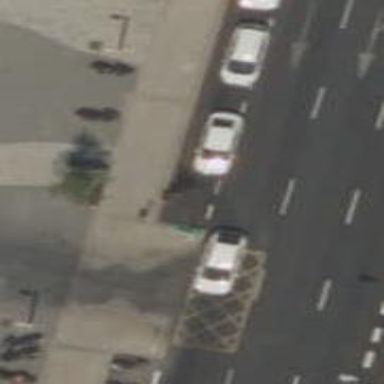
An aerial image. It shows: Taxi stand.